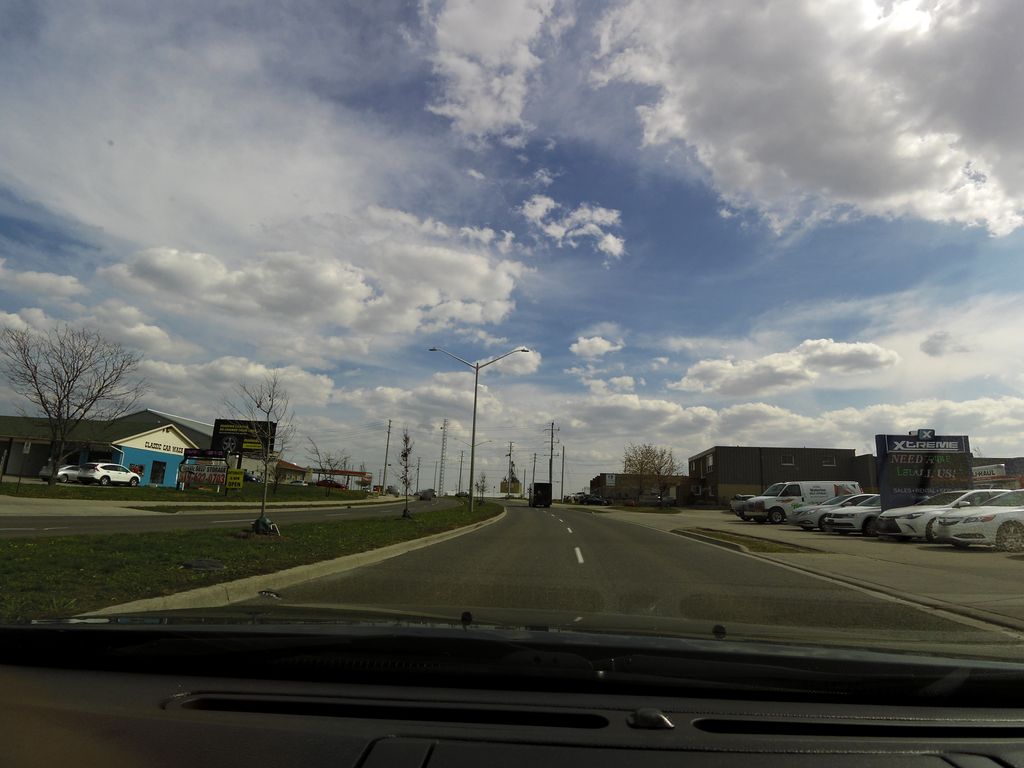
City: kitchener-waterloo